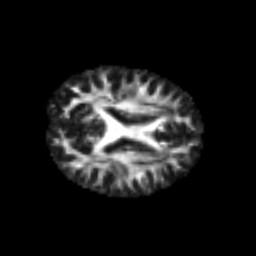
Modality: FA
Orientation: axial
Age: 25
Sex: male
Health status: healthy